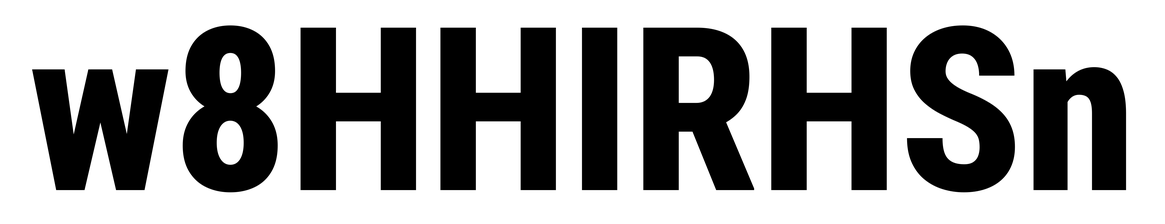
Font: Roboto_Condensed_ExtraBold